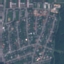
Label: Residential